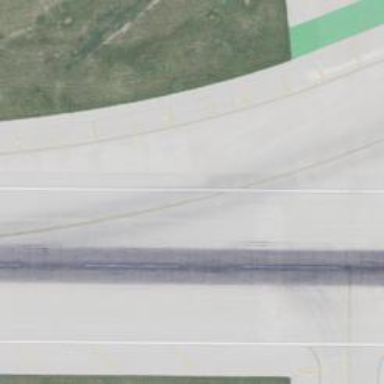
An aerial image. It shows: View of taxiway at the airport.